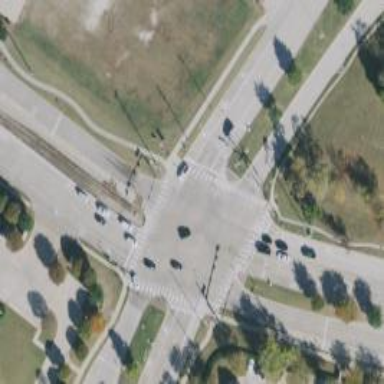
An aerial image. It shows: Marked footway crossing with zebra markings.